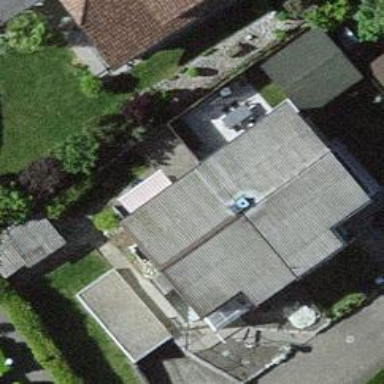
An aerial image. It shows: Terrace building.